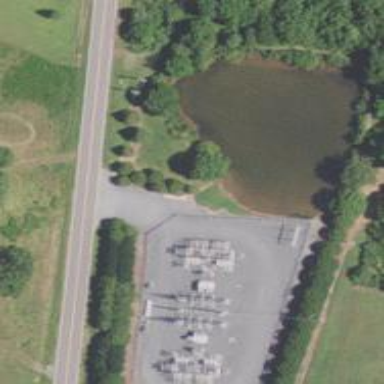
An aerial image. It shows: Distribution substation surrounded by fence.